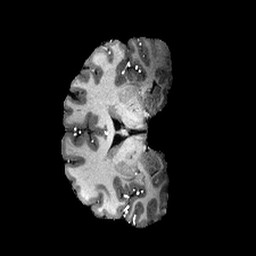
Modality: T1w
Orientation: coronal
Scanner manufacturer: siemens
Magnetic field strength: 6.98 T
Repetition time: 3.1 s
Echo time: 0.00356 s